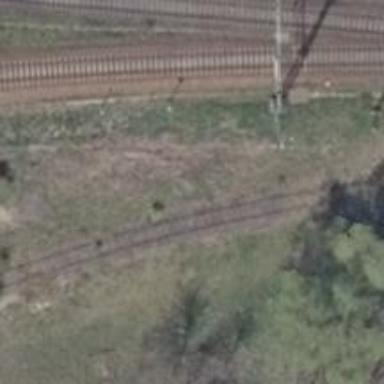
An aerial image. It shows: Disused railway yard.